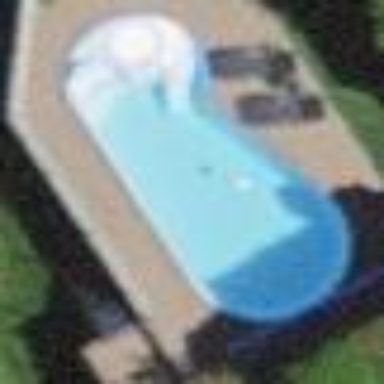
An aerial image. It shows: Swimming pool located in leisure land.